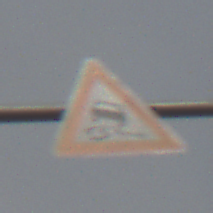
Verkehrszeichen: SchleuderOderRutschgefahr
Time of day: MorningAfternoon
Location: Outdoor (Nature)
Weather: PartlyCloudy
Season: Winter
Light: Natural